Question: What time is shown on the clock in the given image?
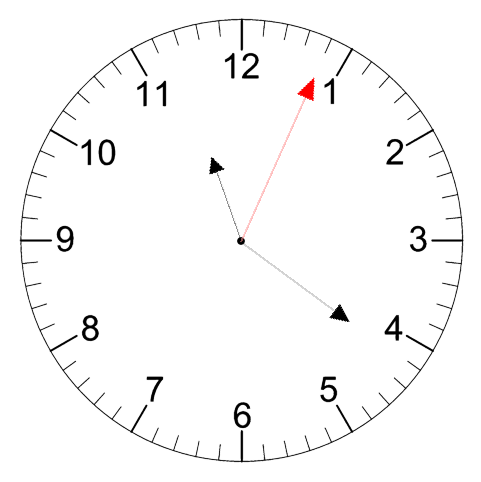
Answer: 11:21:04